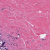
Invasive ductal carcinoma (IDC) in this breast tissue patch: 0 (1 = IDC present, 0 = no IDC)